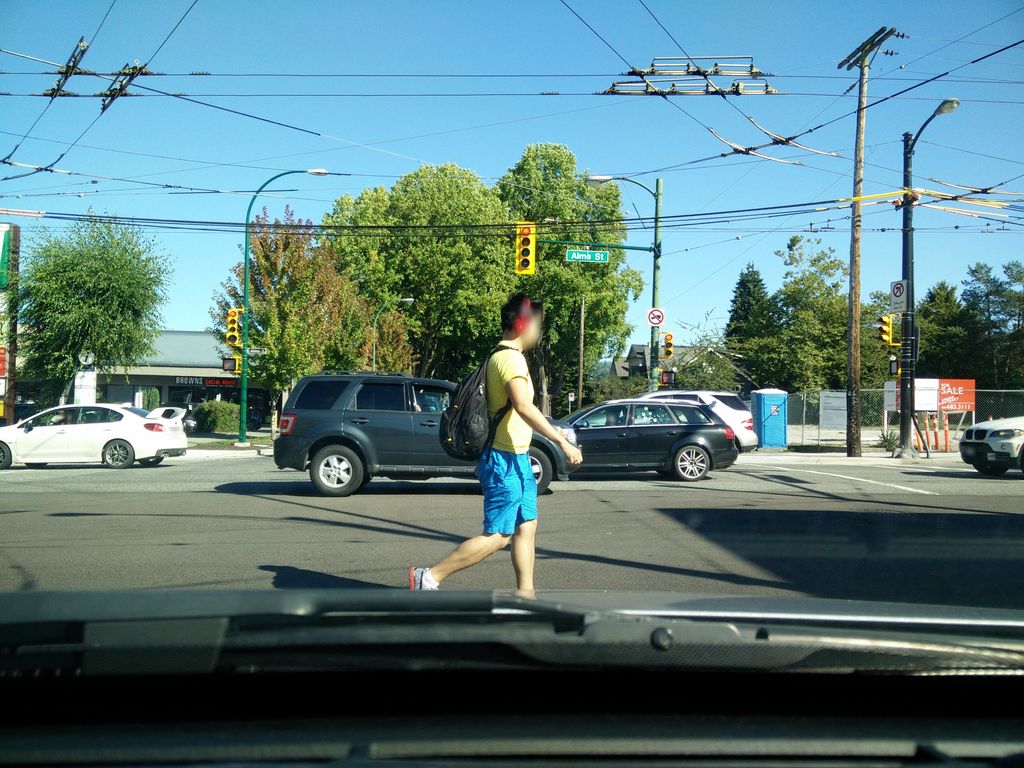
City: vancouver